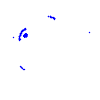
Particle: electron